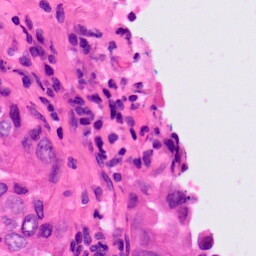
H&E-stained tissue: Lung